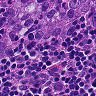
Metastatic tissue present: yes